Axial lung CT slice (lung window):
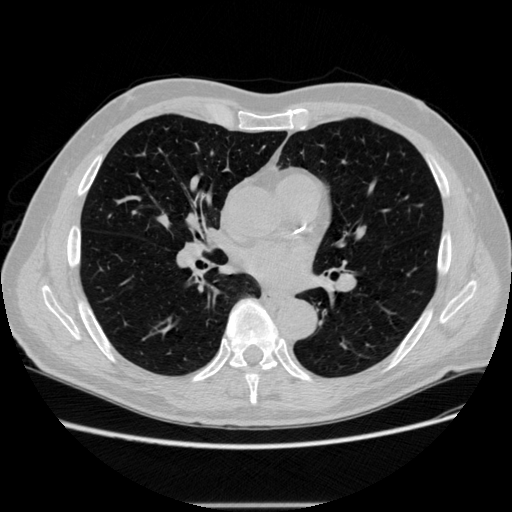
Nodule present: no